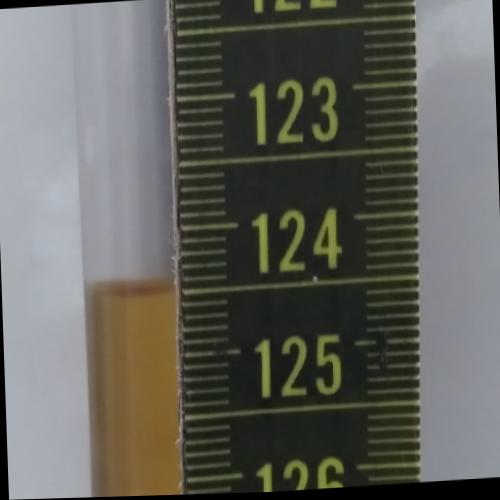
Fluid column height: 124.5 cm